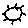
Label: sun